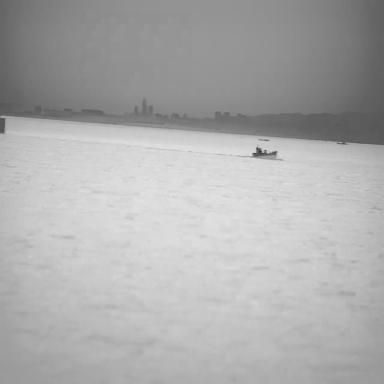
There are three bulk_carriers in the infrared image.